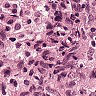
Metastatic tissue present: no